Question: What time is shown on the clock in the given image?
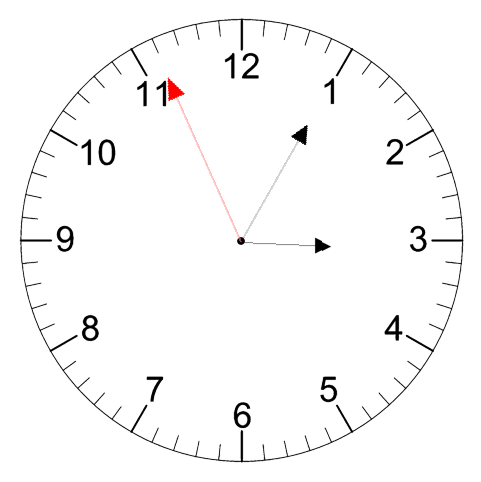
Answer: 03:04:56